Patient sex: F
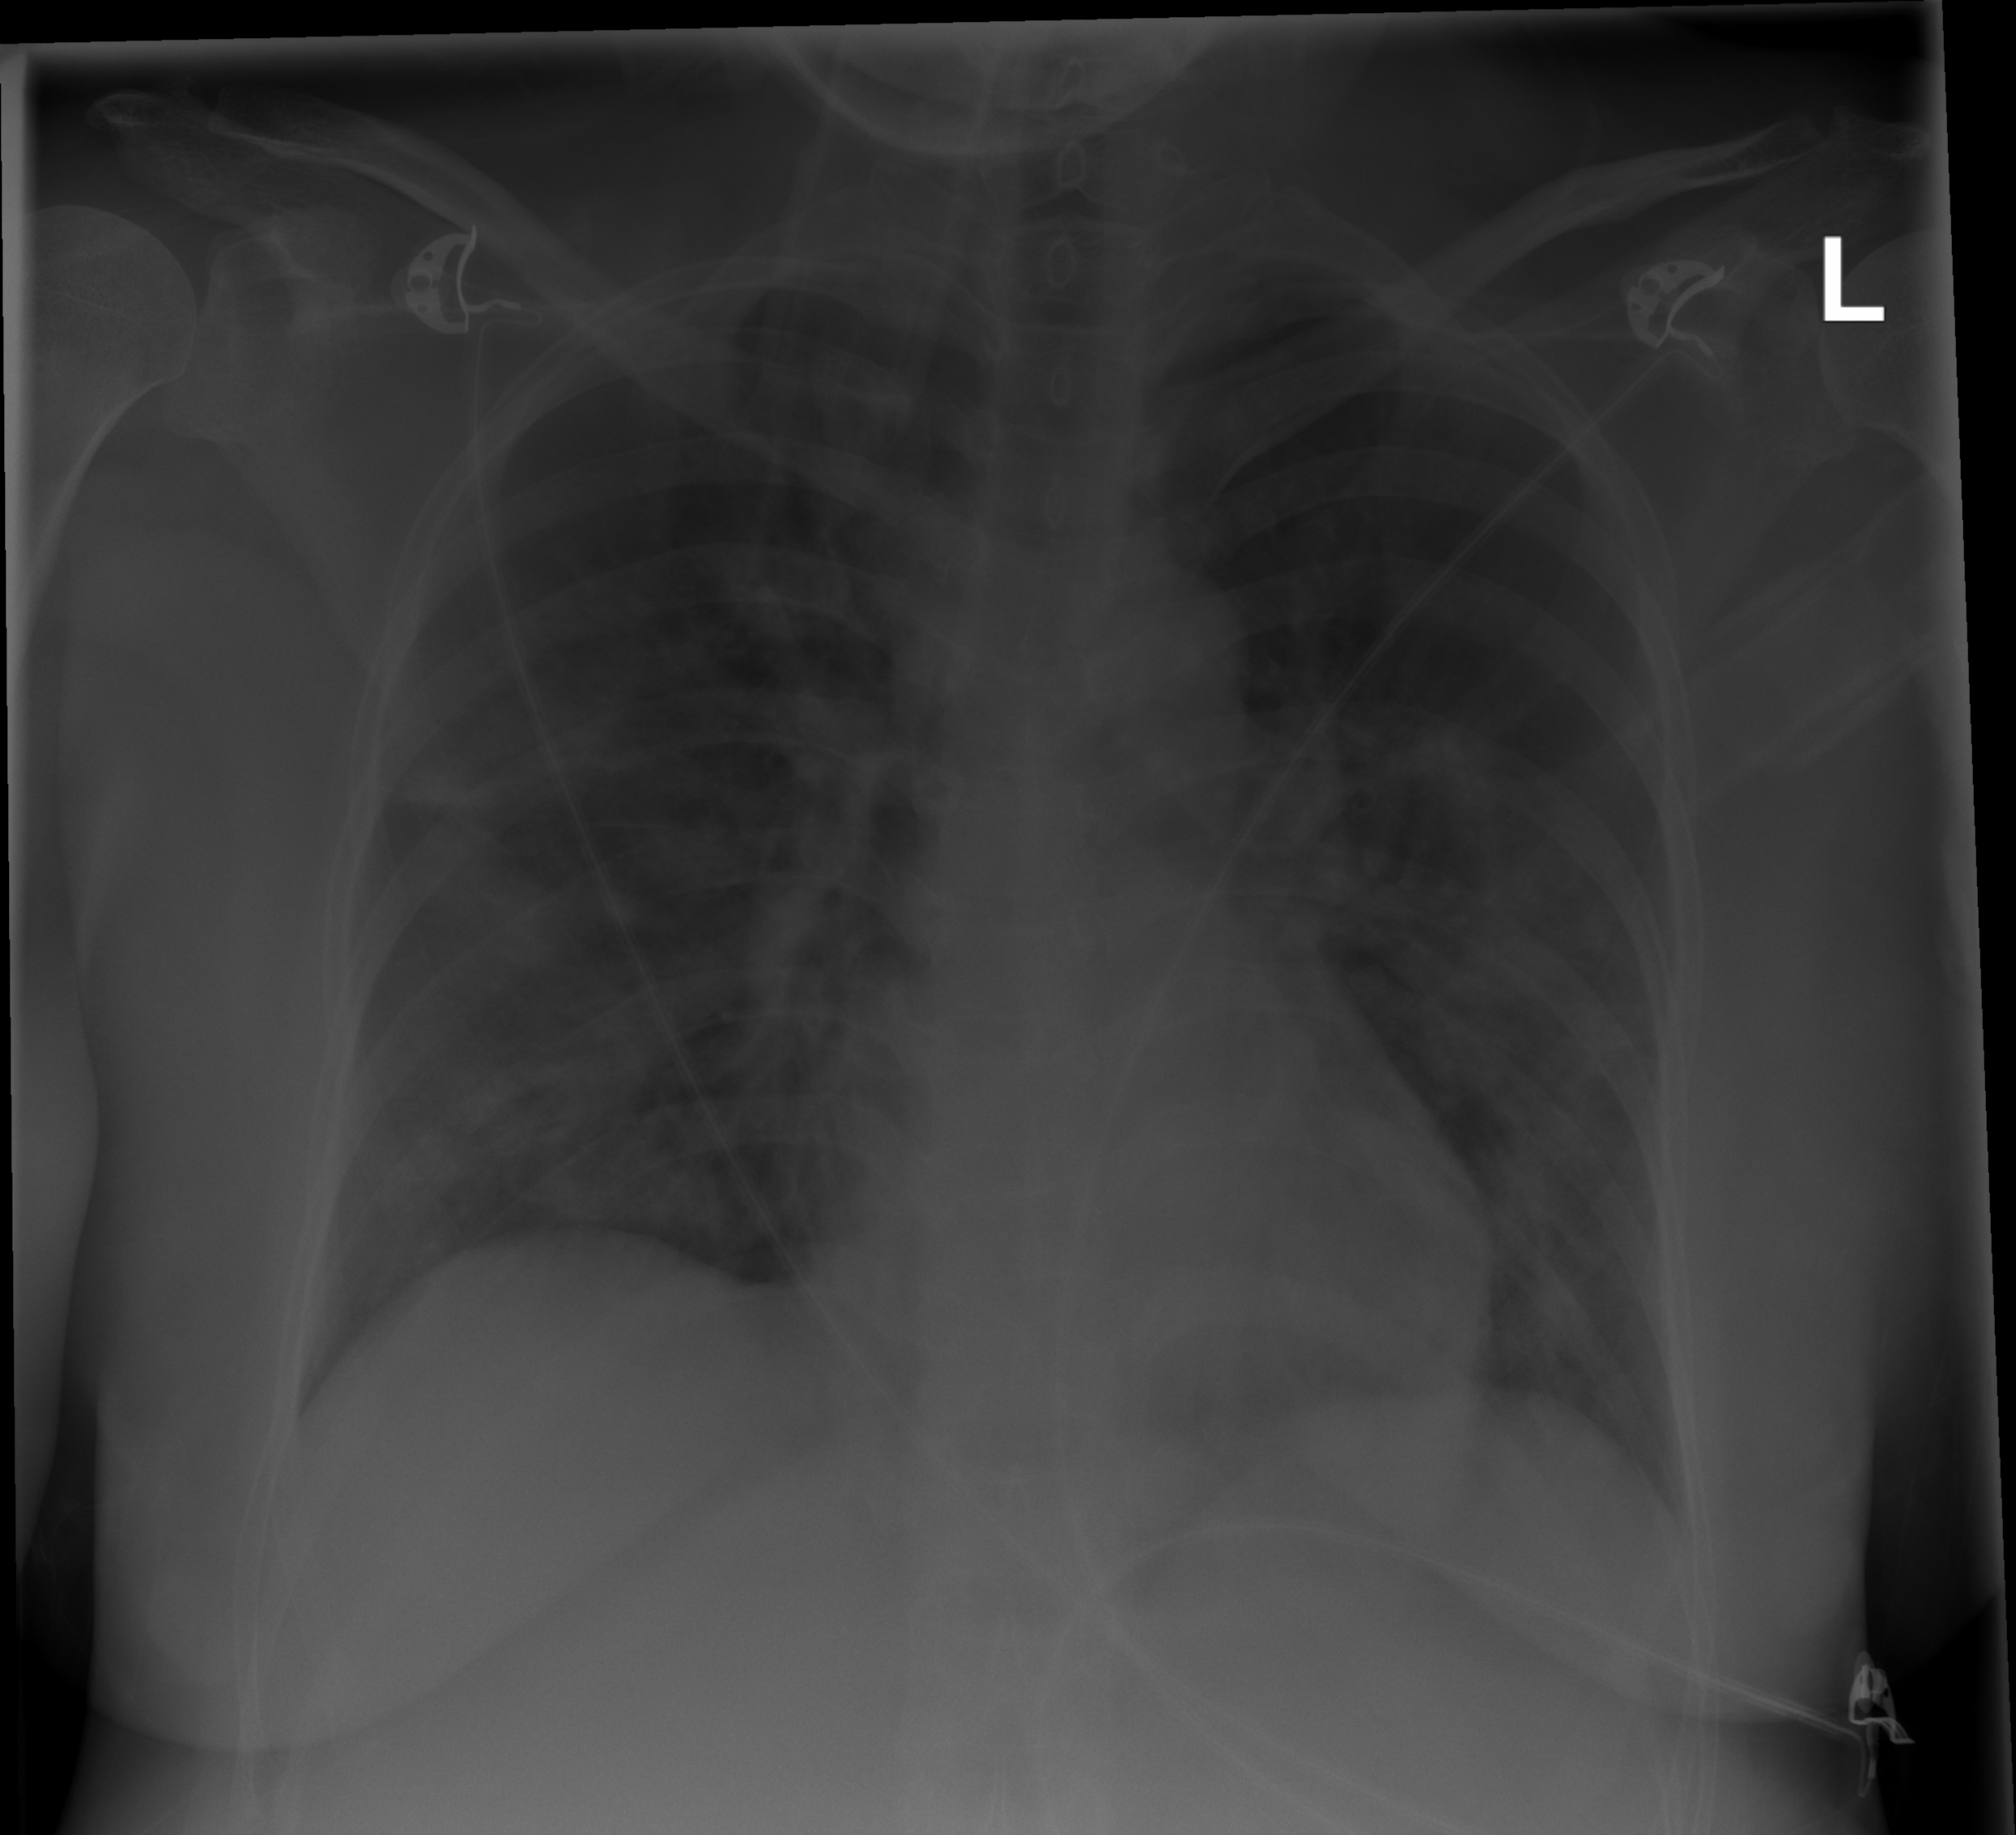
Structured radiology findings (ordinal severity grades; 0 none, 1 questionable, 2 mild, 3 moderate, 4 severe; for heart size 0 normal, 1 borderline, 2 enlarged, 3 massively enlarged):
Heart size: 0
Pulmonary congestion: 0
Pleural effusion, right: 0
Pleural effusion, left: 0
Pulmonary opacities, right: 3
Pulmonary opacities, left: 3
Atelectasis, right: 2
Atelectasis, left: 2